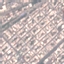
Land use / land cover: Residential